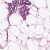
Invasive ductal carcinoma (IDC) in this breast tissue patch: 0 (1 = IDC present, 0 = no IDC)